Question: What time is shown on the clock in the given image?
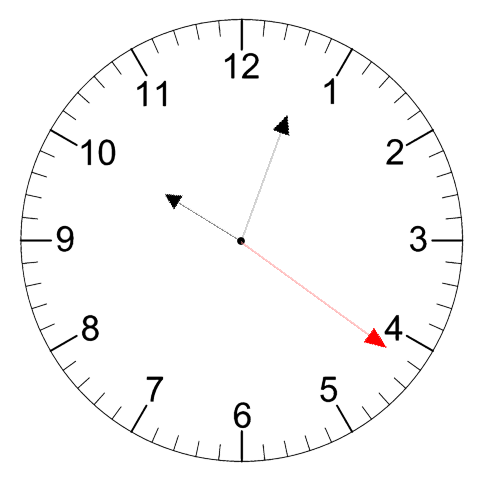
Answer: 10:03:21